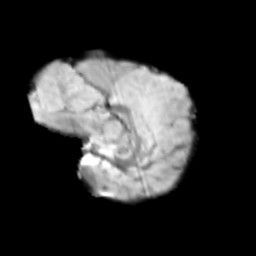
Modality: T2w
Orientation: sagittal
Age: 9
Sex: female
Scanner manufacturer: siemens
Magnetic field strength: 3 T
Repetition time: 3.8 s
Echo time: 0.07 s